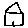
Label: house